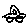
Label: car